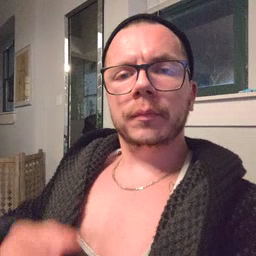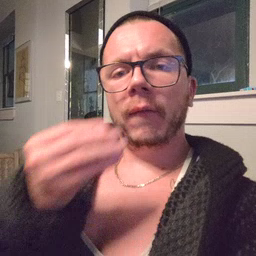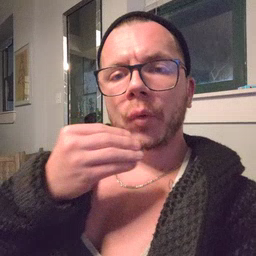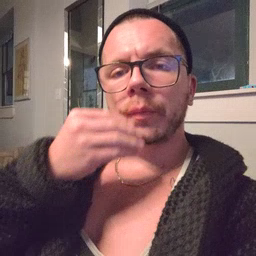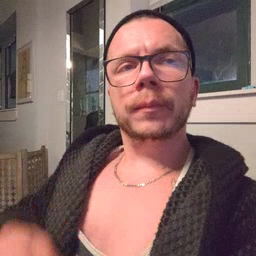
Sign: food